Question: I am able to view all the joined table values but the problem is that it is being duplicated. I have already used distinct in my controller.
I want to display the product, qty, and trans_amount of a transaction.

Controller:
'''
$products = DB::table('transactions')
->join('transactions_prods', 'transactions_prods.trans_id', '=', 'transactions.id')
->join('products', 'products.id', '=', 'transactions_prods.prod_id')
->join('users', 'users.id', '=', 'transactions.user_id')
->join('transactions_solds', 'transactions_solds.trans_id', '=', 'transactions.id')
->select('transactions_prods.prod_id as id',
'transactions.type as Type',
'products.prod_name as product_name',
'transactions_prods.qty as qty',
'transactions.id as transid',
'users.id as user_id',
'transactions_solds.trans_amt as amount')
->where('transactions.type', '=', 'Sell')
->where('transactions.id', '=', $id)
->distinct()->get();
return view('system.transactions.edit_transaction')->with('products', $products);
'''
edit_transactions.blade.php
'''
<div class="panel-heading"><b>TransID: {{$products[0]->transid}}</b>
<br>
<b>CashierID: {{$products[0]->user_id}}</b>
</div>
<div class="panel-body" style="overflow-x:auto;">
<table id="data-table" class="table table-hover">
<thead>
<tr>
<th valign="middle">ID</th>
<th>Product</th>
<th>Qty</th>
<th>Amt</th>
<th>Action</th>
</tr>
</thead>
<tbody>
@foreach($products as $product)
<tr>
<td>{{$product->id}}</td>
<td>{{$product->product_name}}</td>
<td>{{$product->qty}}</td>
<td>{{$product->amount}}</td>
<td>
<a href="#" class="btn btn-sm btn-danger">REMOVE</a>
</td>
</tr>
@endforeach
</tbody>
</table>
</div>
'''
Tables:
'''
transactions
id | type | user_id
transactions_prods
id | trans_id | prod_id| qty
transactions_solds
id | trans_id | trans_amt | trans_scd
users
id | name | role_id | email | password
'''
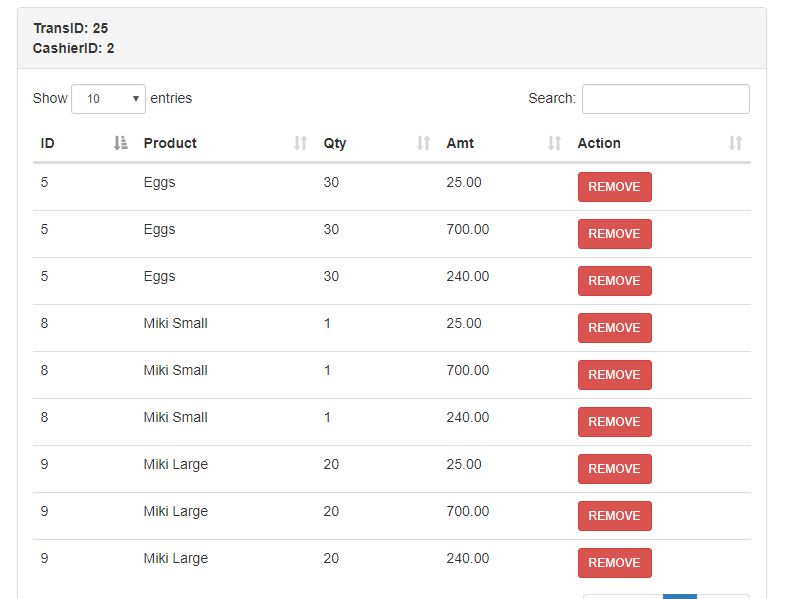
Answer: I already solved this on my own. thank you for all of your support. I merged the prod_id and qty into transactions_solds table and used distinct.